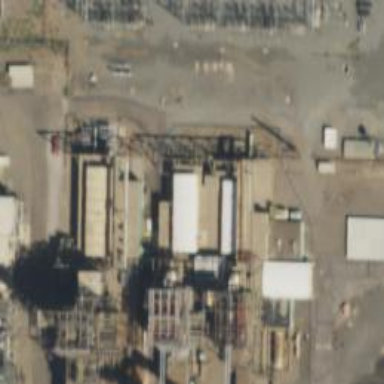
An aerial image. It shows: Steam turbine generator powered by gas.